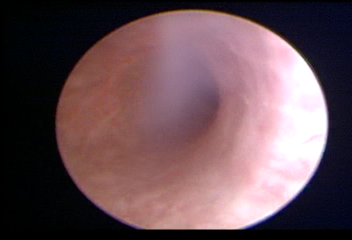
Modality: WLC
Class: Normal mucosa
Bladder cancer association: No